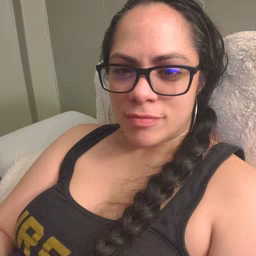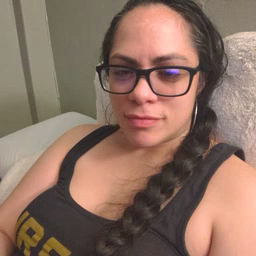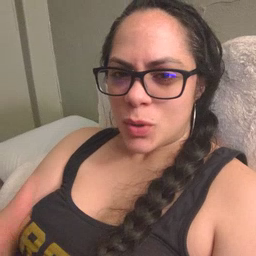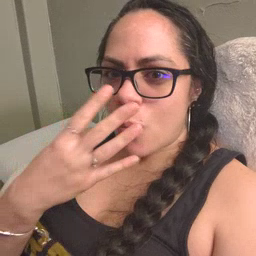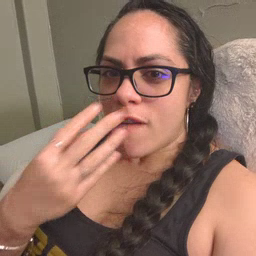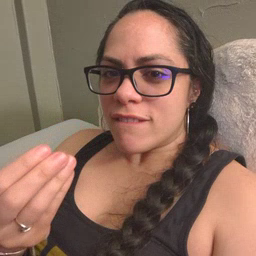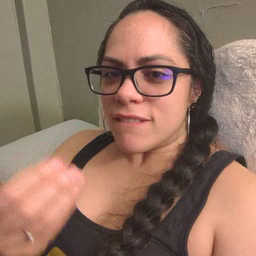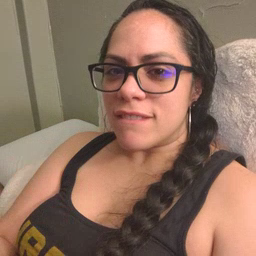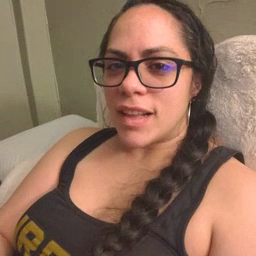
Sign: wolf